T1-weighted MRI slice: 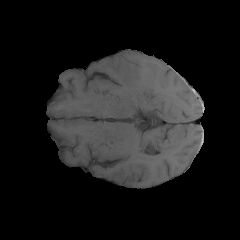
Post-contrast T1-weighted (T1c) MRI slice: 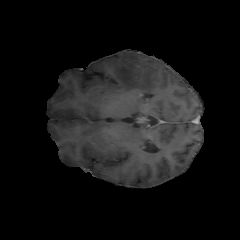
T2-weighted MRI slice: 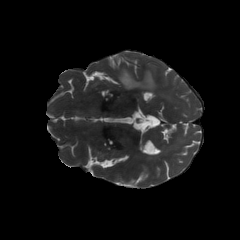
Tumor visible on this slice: yes